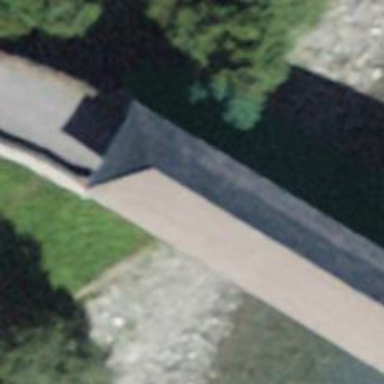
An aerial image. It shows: Covered bridge on residential road.